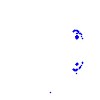
Particle: kaon